Interaction volume radius: 5 \u00c5
Interaction volume height: 15 \u00c5
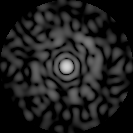
Disorder parameter: 0.8483